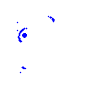
Particle: kaon